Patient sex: M
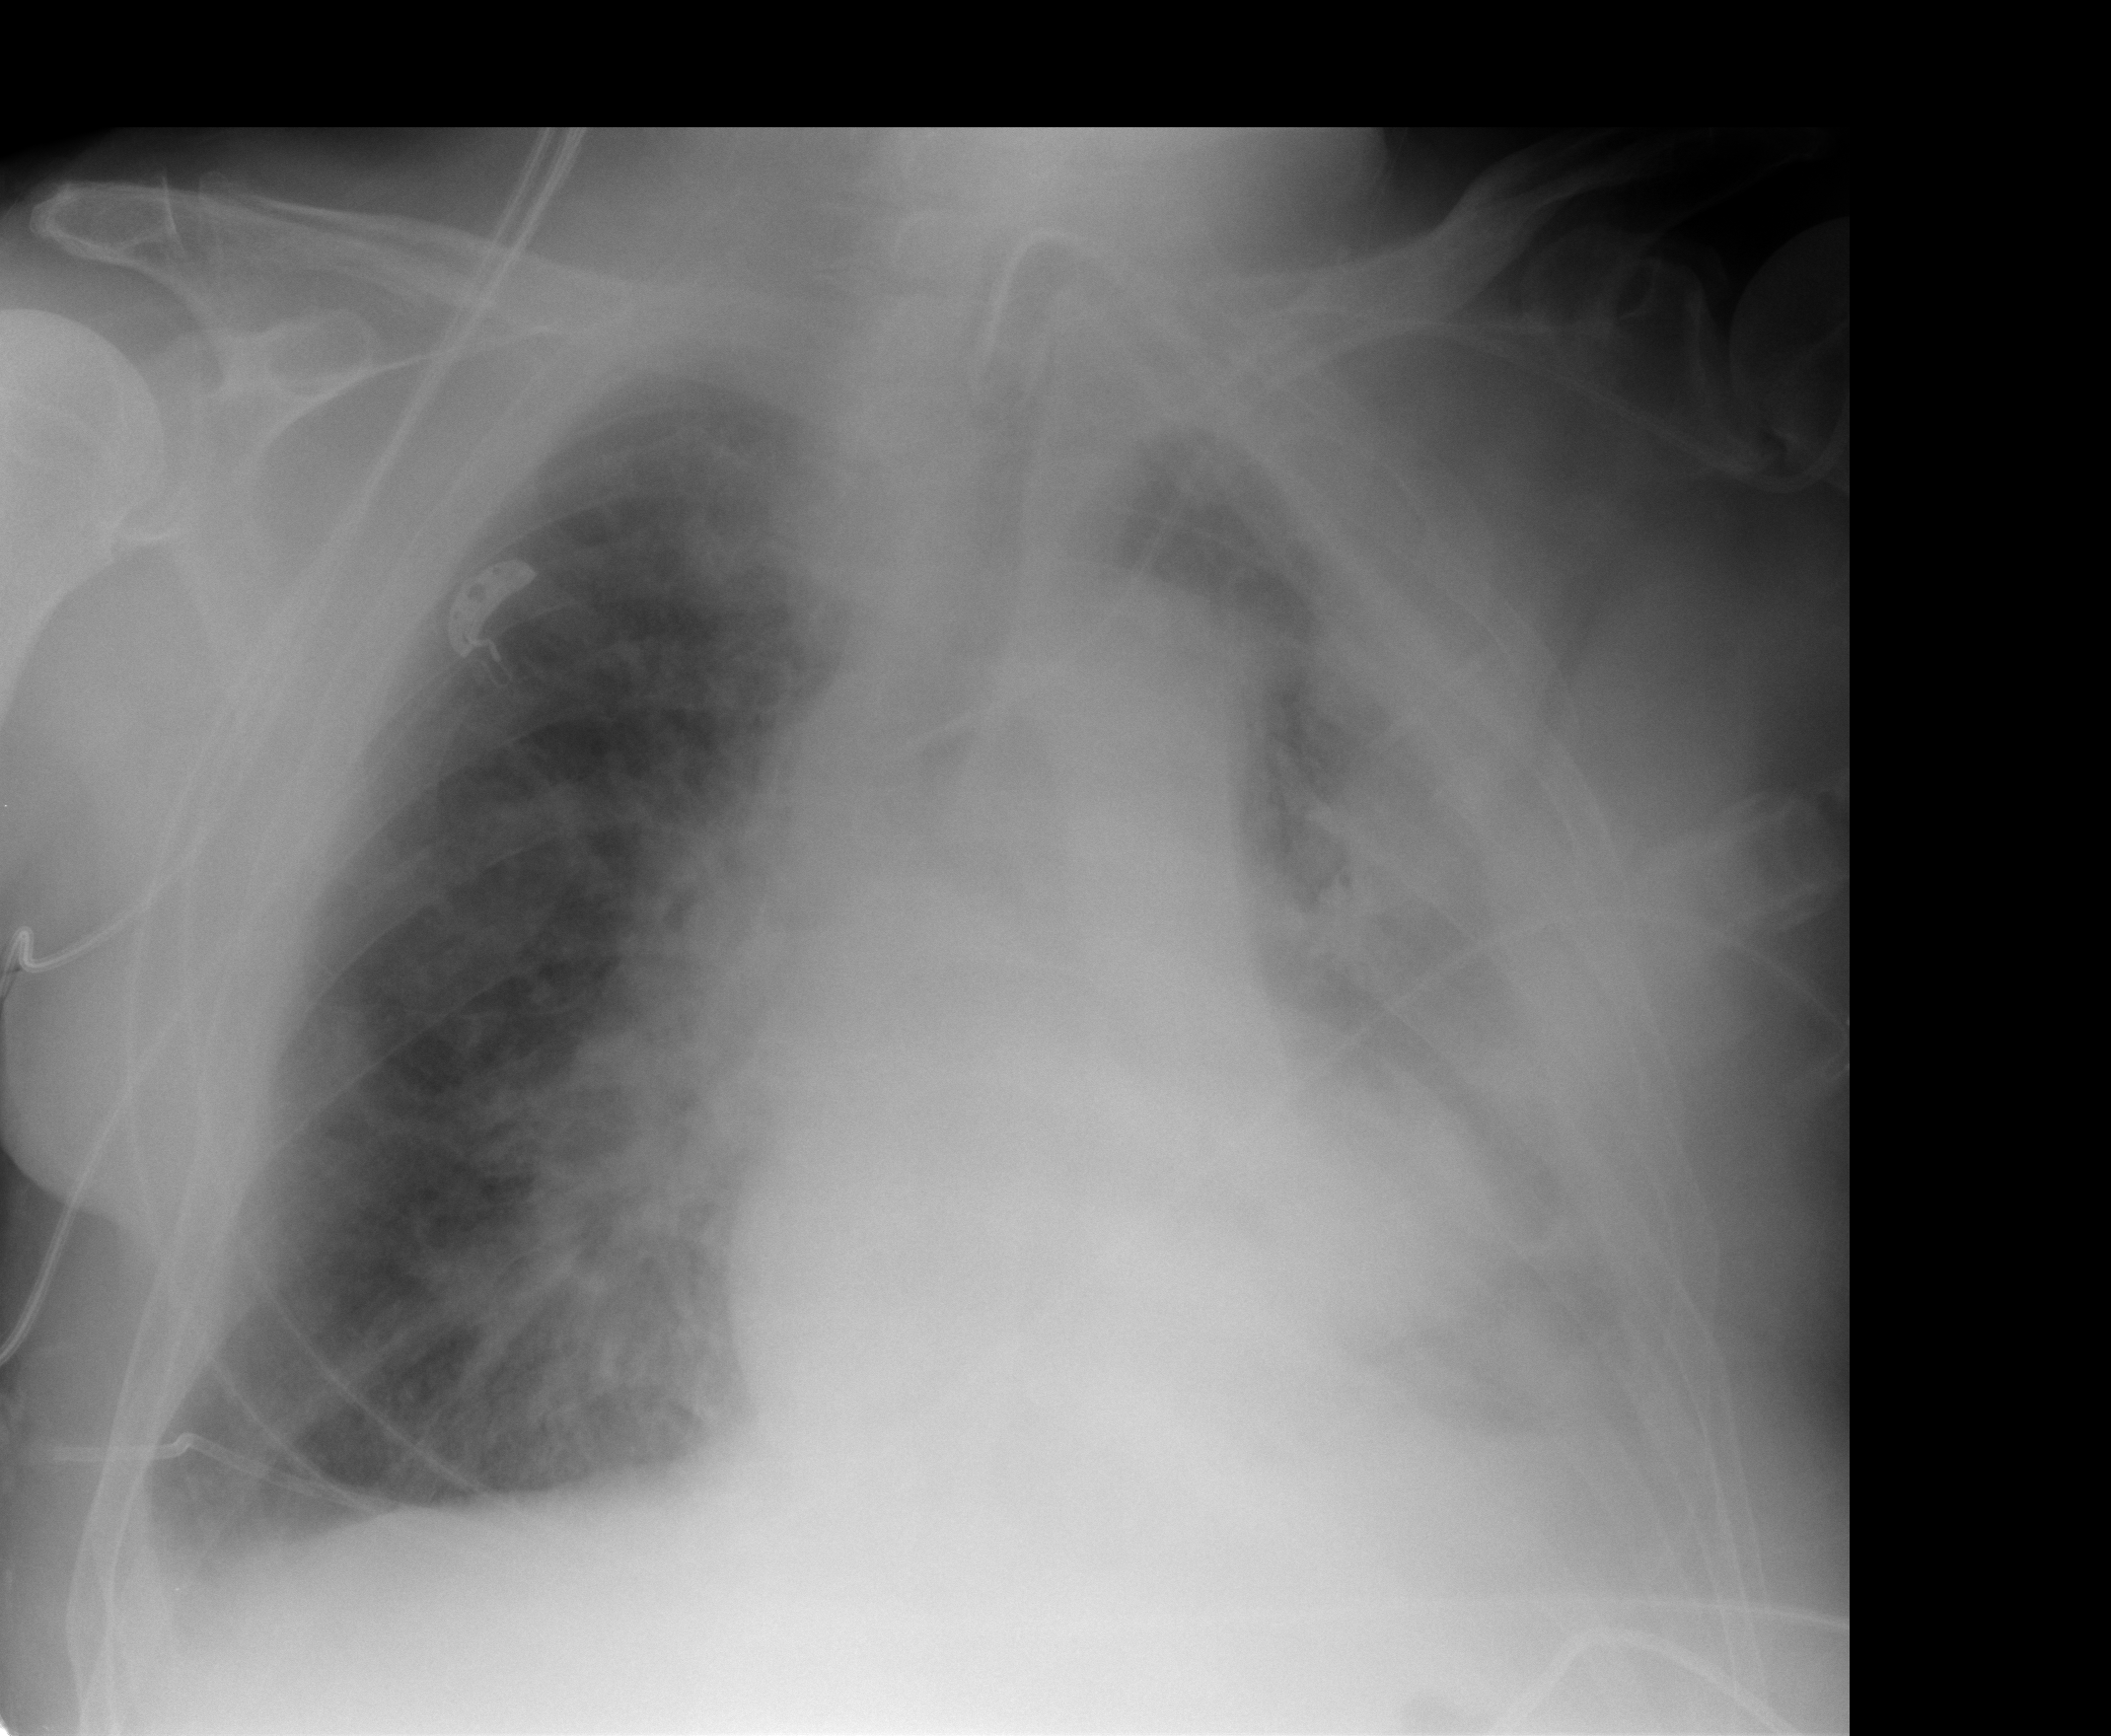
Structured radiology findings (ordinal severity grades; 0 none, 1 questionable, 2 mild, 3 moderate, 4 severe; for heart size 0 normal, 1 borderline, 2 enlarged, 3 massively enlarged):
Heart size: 0
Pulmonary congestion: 2
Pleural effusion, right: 1
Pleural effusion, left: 3
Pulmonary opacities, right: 2
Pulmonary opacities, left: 2
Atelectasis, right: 0
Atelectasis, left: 2